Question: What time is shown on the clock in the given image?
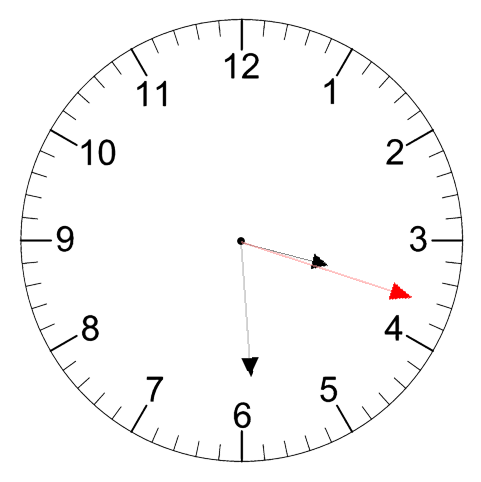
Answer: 03:29:18